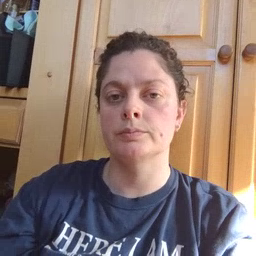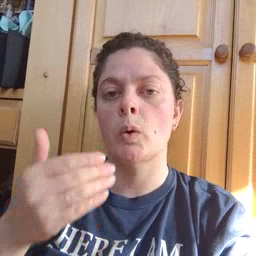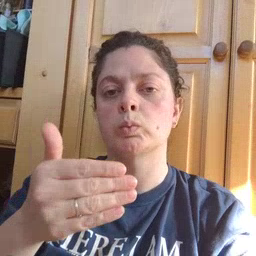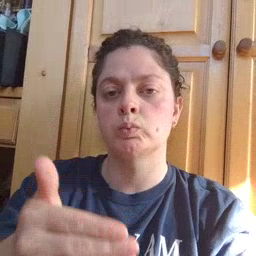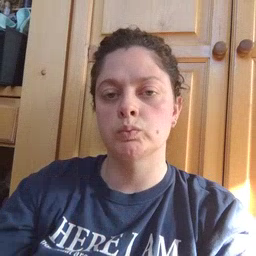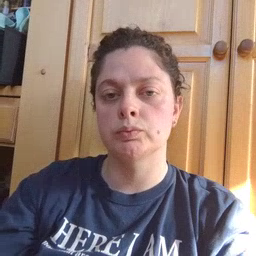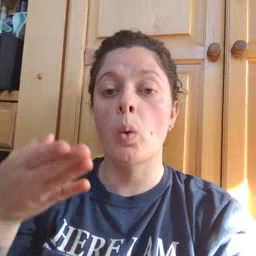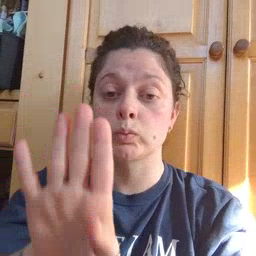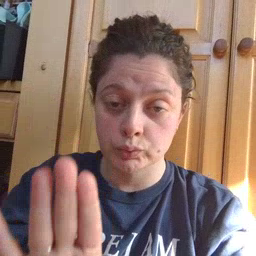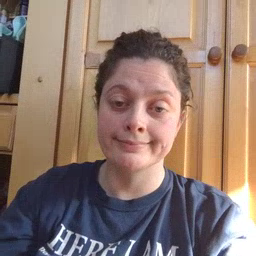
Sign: close